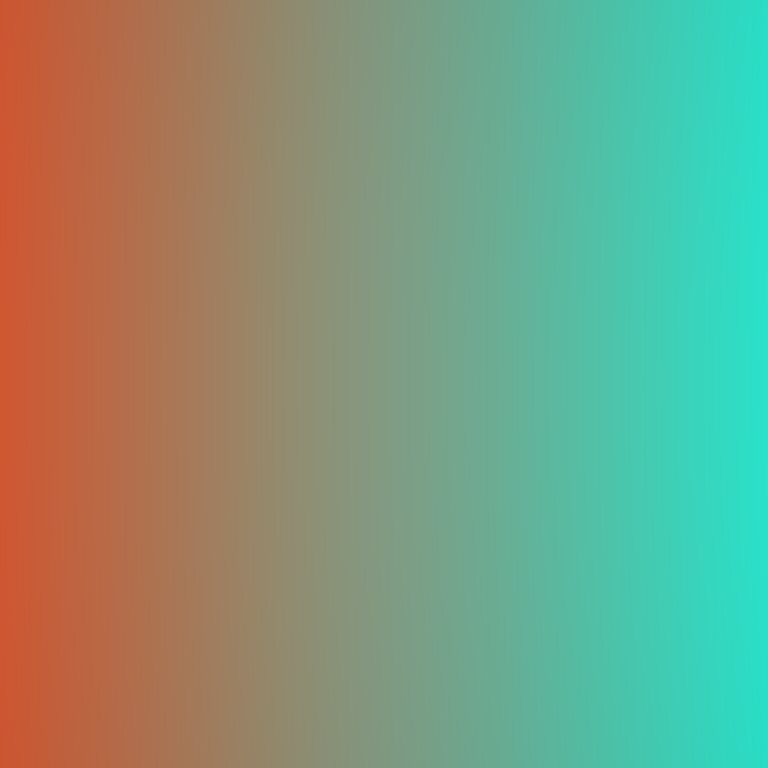
Abstract light effect, smooth gradient from warm orange to cool teal, calm atmosphere, soft blend, no room, no furniture, no objects.